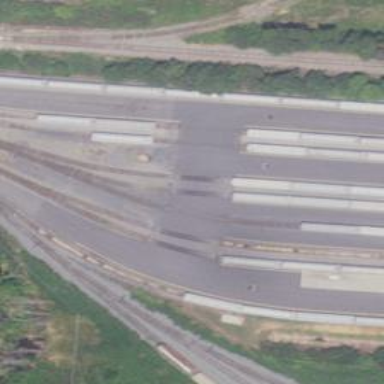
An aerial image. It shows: Railway yard used for servicing trains.